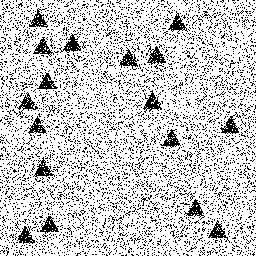
Squares: 0
Triangles: 17
Stars: 0
Total shapes: 17